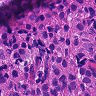
Metastatic tissue present: yes